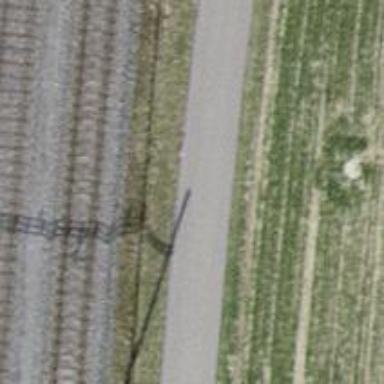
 primarily used for agricultural purposes."